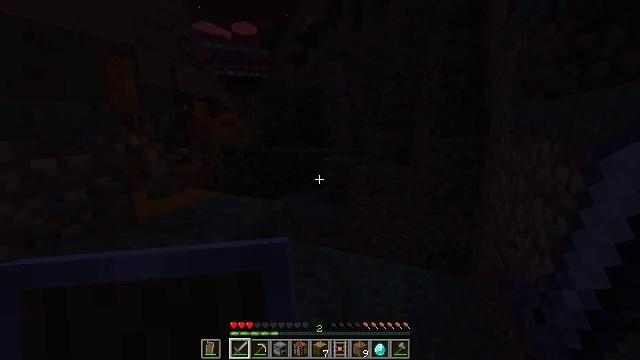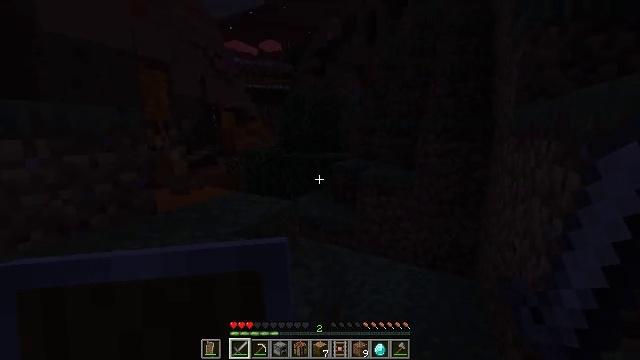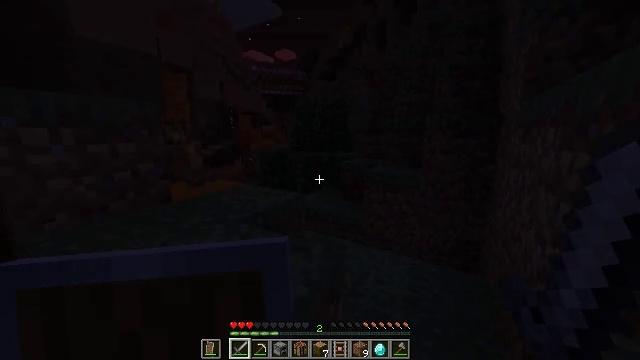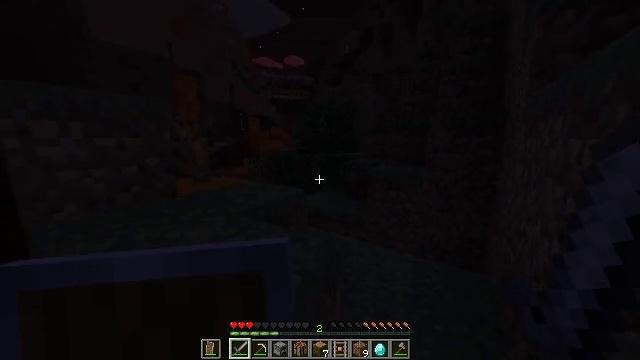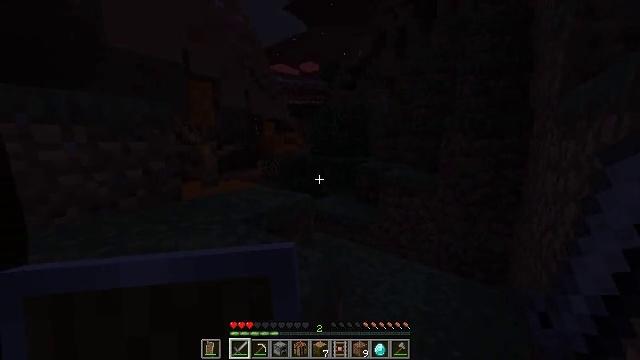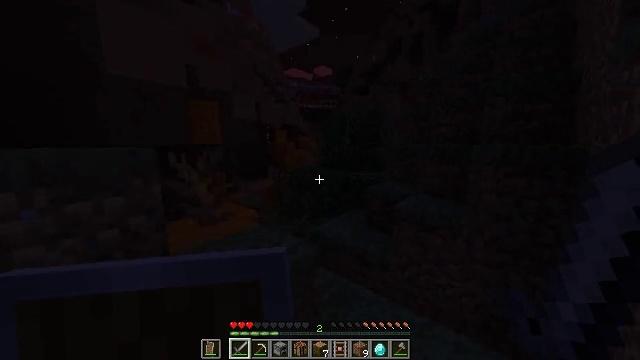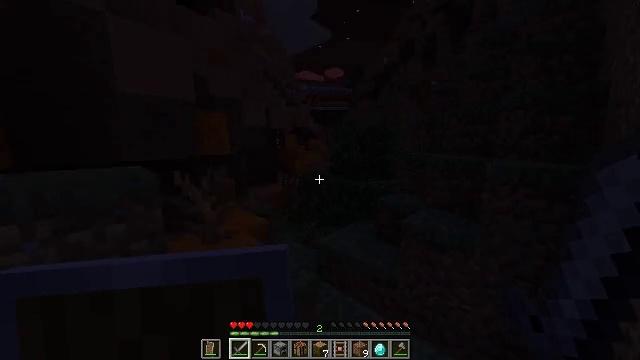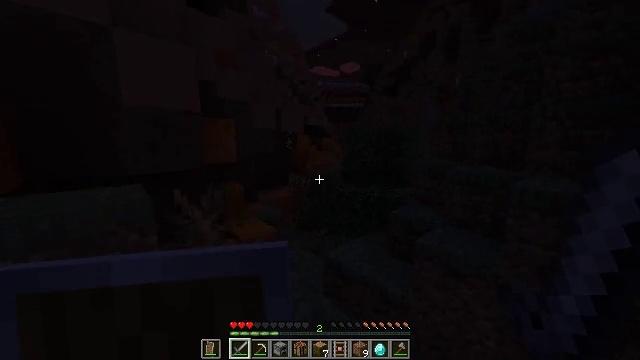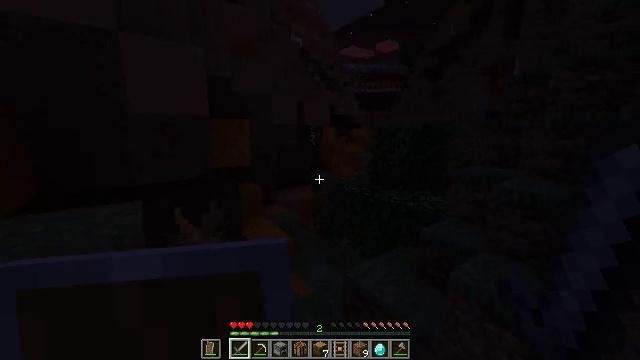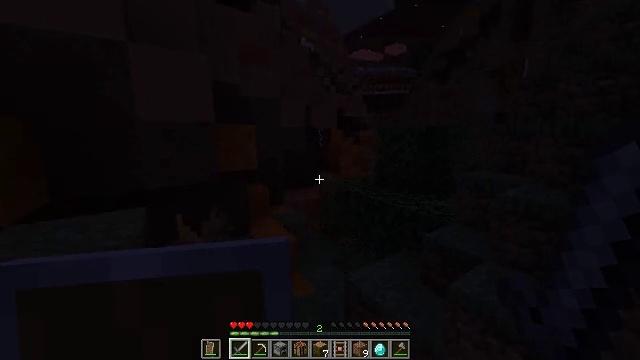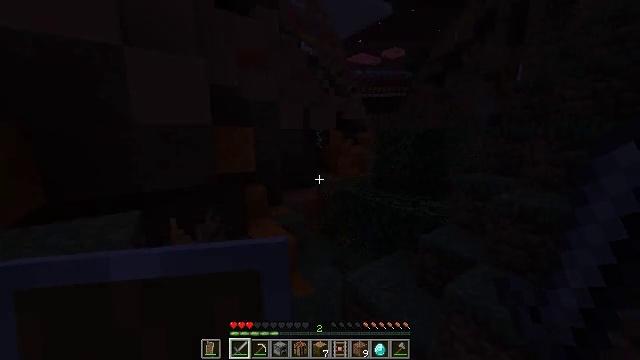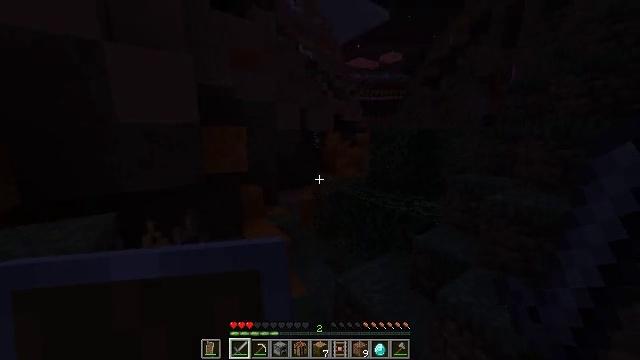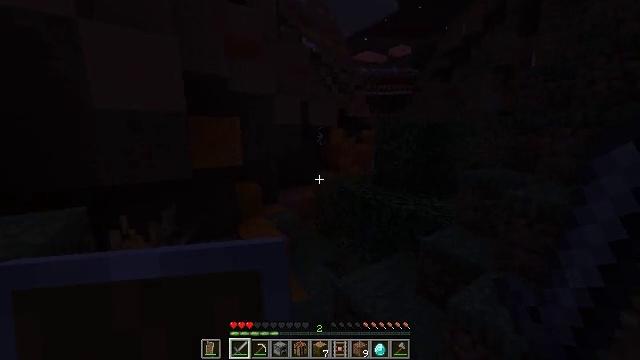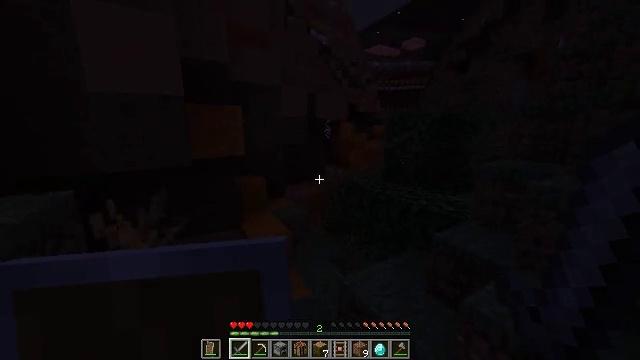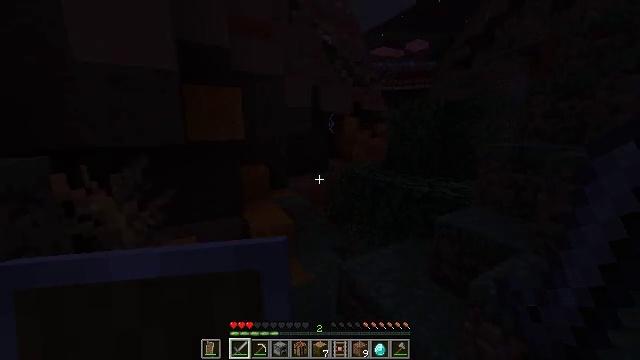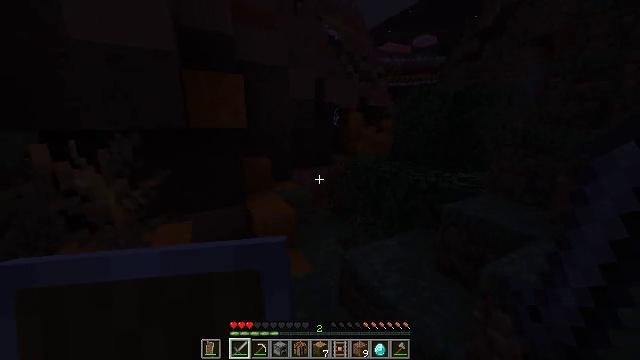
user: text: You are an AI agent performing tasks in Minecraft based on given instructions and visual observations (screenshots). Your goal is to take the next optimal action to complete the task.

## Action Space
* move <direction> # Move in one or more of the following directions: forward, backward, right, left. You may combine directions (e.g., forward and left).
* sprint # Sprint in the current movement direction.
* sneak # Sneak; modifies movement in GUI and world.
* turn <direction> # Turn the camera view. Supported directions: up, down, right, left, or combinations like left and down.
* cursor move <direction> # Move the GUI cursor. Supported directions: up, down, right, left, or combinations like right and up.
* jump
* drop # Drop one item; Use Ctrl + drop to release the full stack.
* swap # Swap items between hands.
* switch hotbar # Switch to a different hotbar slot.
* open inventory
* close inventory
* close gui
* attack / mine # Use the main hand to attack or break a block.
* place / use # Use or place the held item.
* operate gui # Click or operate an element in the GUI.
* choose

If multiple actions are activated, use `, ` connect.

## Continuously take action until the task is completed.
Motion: motion action
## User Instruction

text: Digging brown terracotta from a structure.
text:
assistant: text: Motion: move forward, sprint, turn left and up, jump
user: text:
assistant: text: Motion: move forward, sprint, turn left, jump
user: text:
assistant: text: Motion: move forward, sprint, turn left, jump
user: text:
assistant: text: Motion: move forward, sprint, turn left, jump
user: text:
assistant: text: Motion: move forward, sprint, turn left, jump
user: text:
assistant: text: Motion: move forward, sprint, turn left, jump
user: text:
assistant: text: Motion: move forward, sprint, turn left, jump
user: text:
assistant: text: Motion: move forward, sprint, turn left and down, jump
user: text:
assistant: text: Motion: move forward, sprint, turn left, jump
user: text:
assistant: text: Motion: move forward, sprint, jump
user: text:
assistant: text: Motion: move forward, sprint, jump
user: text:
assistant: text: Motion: move forward, sprint, turn left, jump
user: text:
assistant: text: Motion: move forward, sprint, turn left, jump
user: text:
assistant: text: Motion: move forward, sprint, turn left, jump
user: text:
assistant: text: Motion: move forward, sprint, turn left, jump
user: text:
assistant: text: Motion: move forward, sprint, turn left, jump
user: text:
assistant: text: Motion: move forward, sprint, jump
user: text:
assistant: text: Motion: move forward, sprint, jump
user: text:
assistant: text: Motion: move forward, sprint, jump
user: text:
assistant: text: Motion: move forward, sprint, jump
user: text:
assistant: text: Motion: move forward, sprint, jump
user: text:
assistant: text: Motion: move forward, sprint, jump
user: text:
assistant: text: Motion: move forward, sprint, jump
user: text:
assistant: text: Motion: move forward, sprint, jump
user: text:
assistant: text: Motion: move forward, sprint, jump
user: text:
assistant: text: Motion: move forward, sprint, turn right, jump
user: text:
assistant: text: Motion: move forward, sprint, turn right and down, jump
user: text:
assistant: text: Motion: move forward, sprint, turn right, jump
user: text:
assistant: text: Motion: move forward, sprint, jump
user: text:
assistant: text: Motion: move forward, sprint, jump